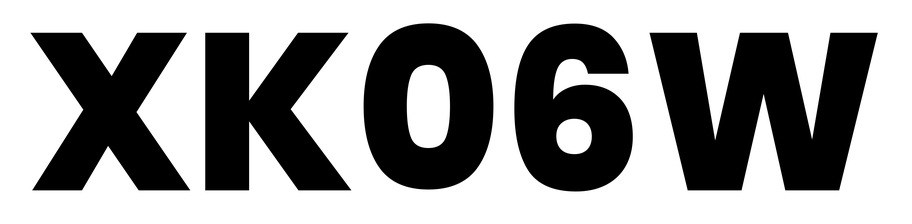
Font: Poppins-ExtraBold